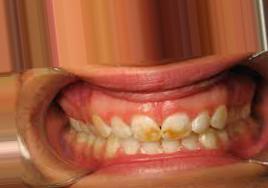
Condition: Tooth Discoloration